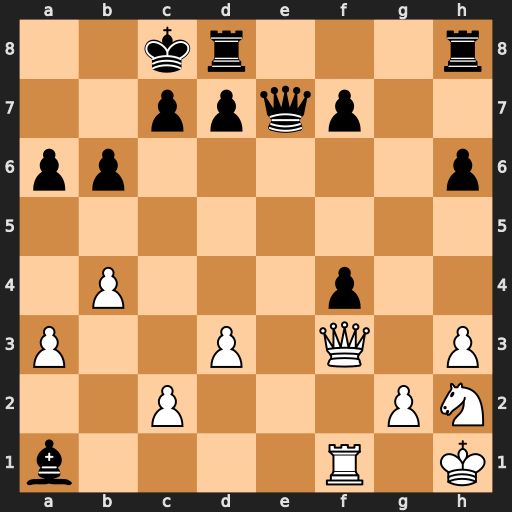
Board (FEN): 2kr3r/2ppqp2/pp5p/8/1P3p2/P2P1Q1P/2P3PN/b4R1K
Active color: w
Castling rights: -
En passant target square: -
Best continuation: Qa8#